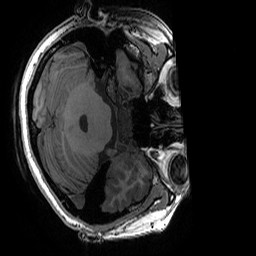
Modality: T1w
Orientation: axial
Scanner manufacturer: ge
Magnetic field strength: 3 T
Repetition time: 0.008156 s
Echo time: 0.00318 s